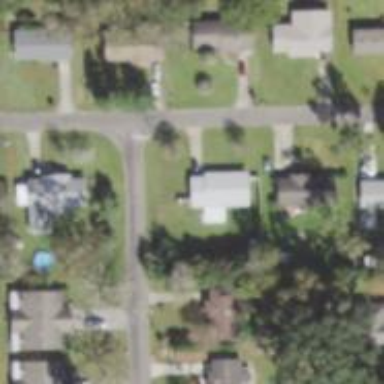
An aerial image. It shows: Single-family residential area.